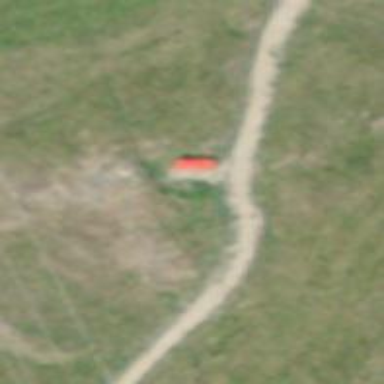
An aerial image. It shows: Red bench.